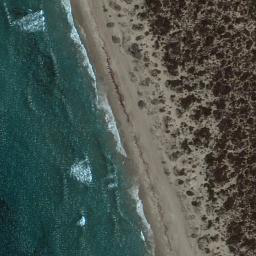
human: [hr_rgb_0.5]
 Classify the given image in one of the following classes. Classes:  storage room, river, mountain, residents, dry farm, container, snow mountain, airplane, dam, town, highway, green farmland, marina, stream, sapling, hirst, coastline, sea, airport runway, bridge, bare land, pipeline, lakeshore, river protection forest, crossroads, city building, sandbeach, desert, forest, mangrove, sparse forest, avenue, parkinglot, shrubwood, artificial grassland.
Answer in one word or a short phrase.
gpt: coastline